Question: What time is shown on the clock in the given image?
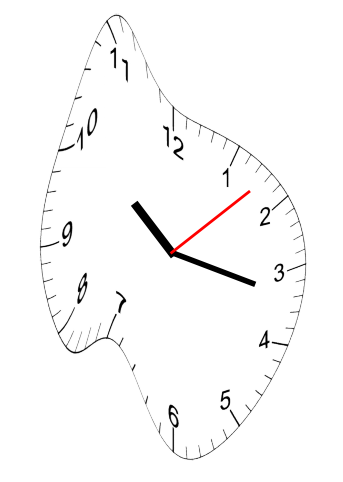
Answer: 10:17:08